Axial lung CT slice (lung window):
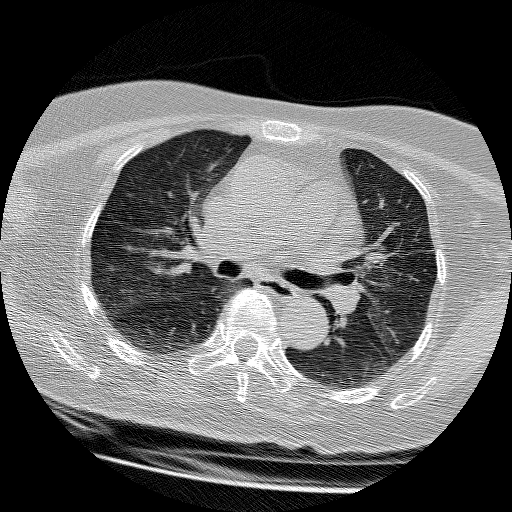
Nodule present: no